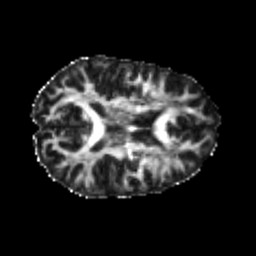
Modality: FA
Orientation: axial
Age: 21
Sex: female
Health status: healthy
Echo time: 0.074 s